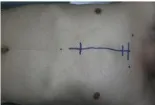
Appearance and preoperative images of the patients. Female patient.
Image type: radiology (x_ray)